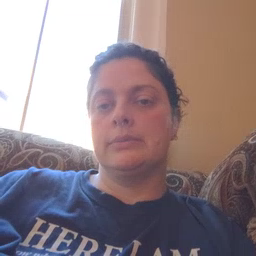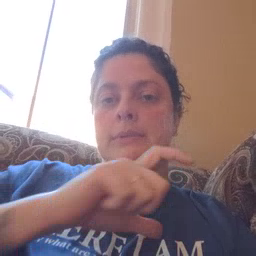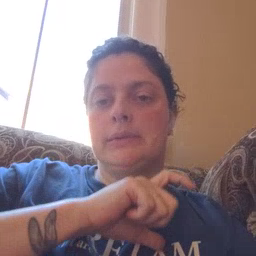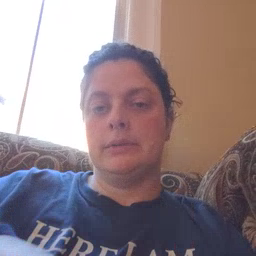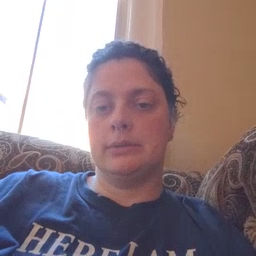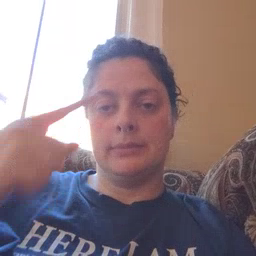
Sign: police